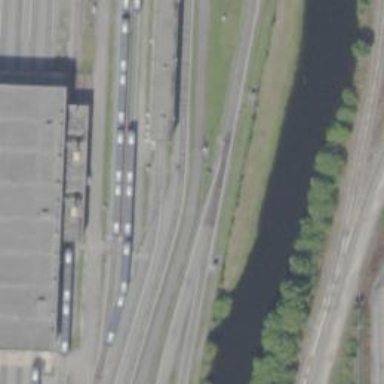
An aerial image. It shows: Electrified rail service yard.